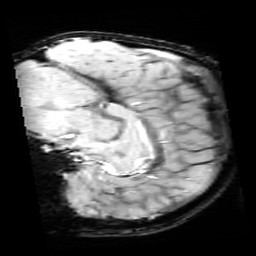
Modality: SWI
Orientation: sagittal
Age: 10
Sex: male
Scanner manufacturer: siemens
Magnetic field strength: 3 T
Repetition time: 0.027 s
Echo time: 0.02 s